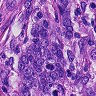
Metastatic tissue present: yes